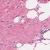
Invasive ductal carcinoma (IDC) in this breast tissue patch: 0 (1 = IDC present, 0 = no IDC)